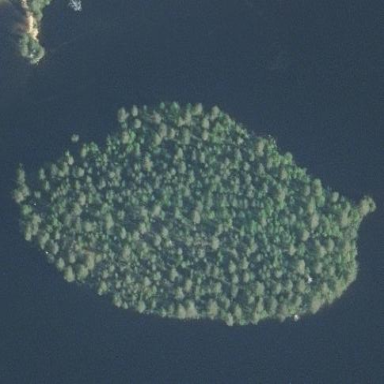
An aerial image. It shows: Islet.